Question: I am relatively new to complex analysis and I am trying to write down the following integral in Sage Math:

If S(m,n), a formal power series, = (1-t^2)^m / (1-t)^n then the Cauchy integral is:
'''
I(k) = 1/2ipi * int_o(S(m,n)t^(k+1) dt)
'''
This is from a paper that can be found at:
<URL>
The contour is a circle around the origin with a radius less than 1.
The Cauchy Integral will produce the k-th coefficient of $S(n)$. I tried doing the following:
'''
def deg_reg_Cauchy(k, n, m):
R.<t> = PowerSeriesRing(CC, 't')
constant_term = 1/(2*I*pi)
s = (1-t**2)**m / (t**(k+1)*(1-t)**n)
s1 = constant_term * s.integral()
return s1
'''
I realize this is probably wrong. Does anyone have any tips on how to go about this, please?
'''
ArithmeticError: The integral of is not a Laurent series since t^-1 has a nonzero coefficient.
'''
Thank you!
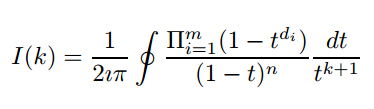
Answer: You're probably going to have to parametrize your integration domain (circle, here). Or use a Cauchy residue type theorem, as <URL>.
<URL> for an easier example, though I don't think in the end it fully worked because of a Maxima bug.
Relevant code:
'''
f(x,y)=9-x^2-y^2
r(t)=(2*cos(t), 3*sin(t))
trange=(t,0,2*pi)
ds=r.diff(t).norm()
dA=f(*r(t))*ds(t)
def line_integral(integrand):
return RR(numerical_integral(integrand, trange[1], trange[2])[0])
A = line_integral(dA)
integrate(dA, trange)
'''
The last two lines do a numerical and exact (if possible) result, respectively.